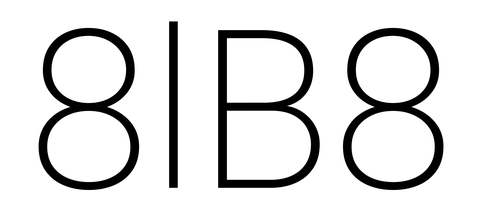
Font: Roboto_ExtraLight